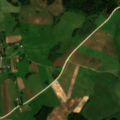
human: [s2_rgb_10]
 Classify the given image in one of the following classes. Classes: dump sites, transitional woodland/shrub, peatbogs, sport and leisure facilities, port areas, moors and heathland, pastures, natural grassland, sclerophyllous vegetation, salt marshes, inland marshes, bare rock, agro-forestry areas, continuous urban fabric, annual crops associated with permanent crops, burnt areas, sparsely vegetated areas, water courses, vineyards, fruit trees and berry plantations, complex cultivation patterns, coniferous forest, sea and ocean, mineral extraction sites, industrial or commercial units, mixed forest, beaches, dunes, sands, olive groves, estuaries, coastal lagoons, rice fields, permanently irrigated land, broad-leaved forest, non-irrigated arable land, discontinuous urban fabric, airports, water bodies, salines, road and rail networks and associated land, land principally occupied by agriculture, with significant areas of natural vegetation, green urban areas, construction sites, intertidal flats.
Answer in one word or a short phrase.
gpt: non-irrigated arable land, pastures, complex cultivation patterns, land principally occupied by agriculture, with significant areas of natural vegetation, broad-leaved forest